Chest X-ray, AP view. Patient: 29 years old, sex F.
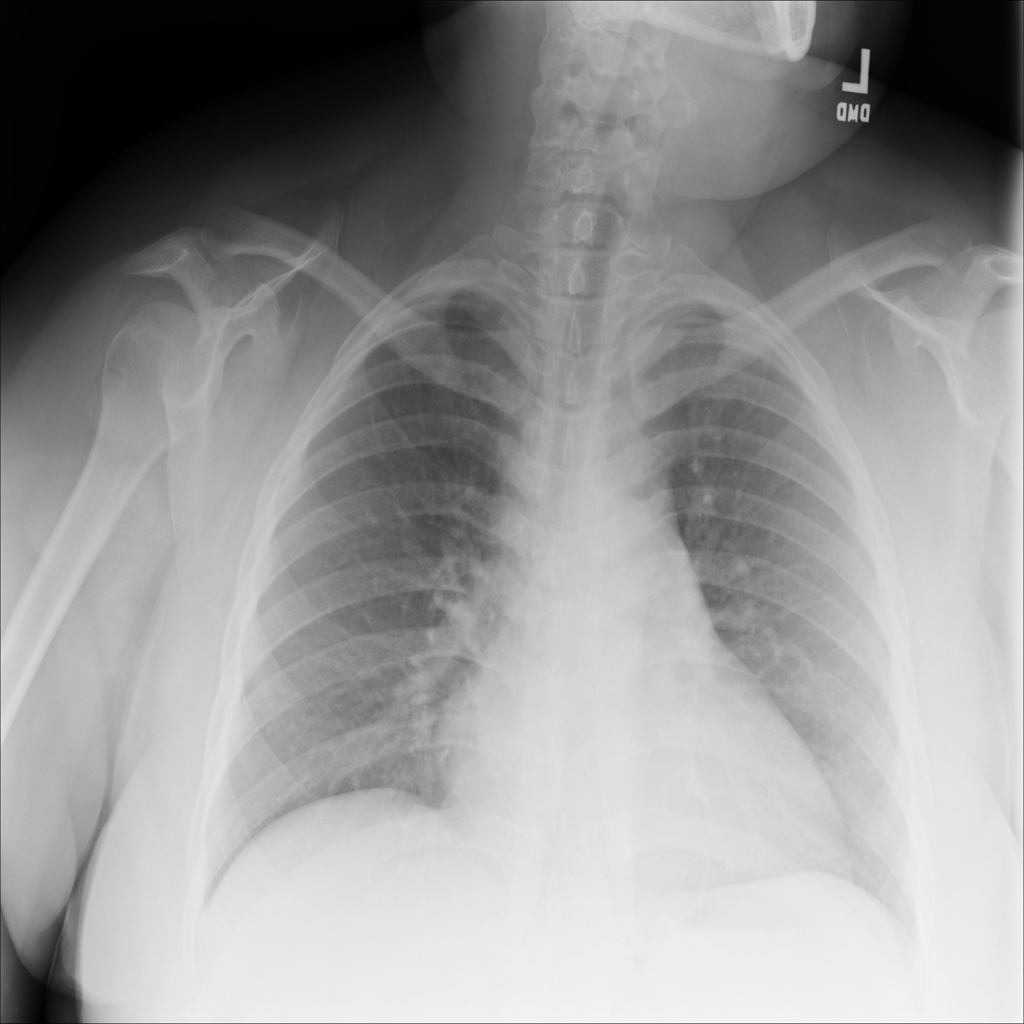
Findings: No Finding